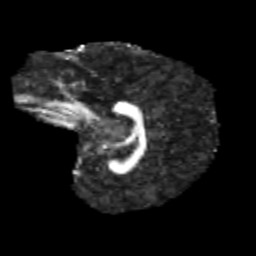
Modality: FA
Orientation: sagittal
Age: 12
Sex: male
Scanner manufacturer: siemens
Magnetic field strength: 3 T
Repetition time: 3.8 s
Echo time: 0.07 s